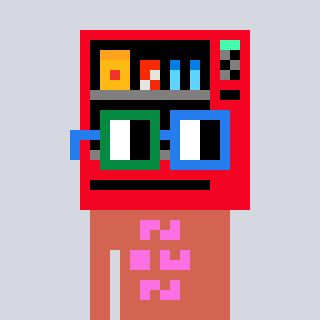
a pixel art character with square green and blue glasses, a vending machine-shaped head and a peachy-colored body on a cool background